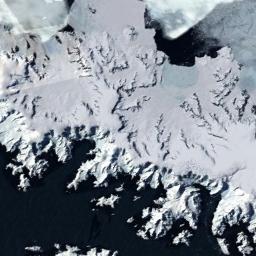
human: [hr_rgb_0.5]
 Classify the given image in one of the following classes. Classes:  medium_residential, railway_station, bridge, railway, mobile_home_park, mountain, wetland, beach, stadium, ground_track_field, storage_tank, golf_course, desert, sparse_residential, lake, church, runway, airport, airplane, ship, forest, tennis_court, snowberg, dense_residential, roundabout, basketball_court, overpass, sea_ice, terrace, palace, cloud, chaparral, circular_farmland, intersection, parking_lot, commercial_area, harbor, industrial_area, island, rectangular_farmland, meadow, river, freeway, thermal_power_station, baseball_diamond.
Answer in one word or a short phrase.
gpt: snowberg